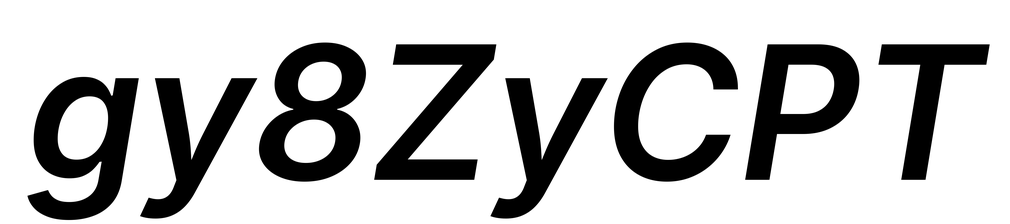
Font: Inter-Italic_SemiBold_Italic